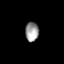
Tissue: prostate
Cell type: T cells
Senescence score: 0.6862
Nuclear area (px): 253
Mean DAPI intensity: 153.727